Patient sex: M
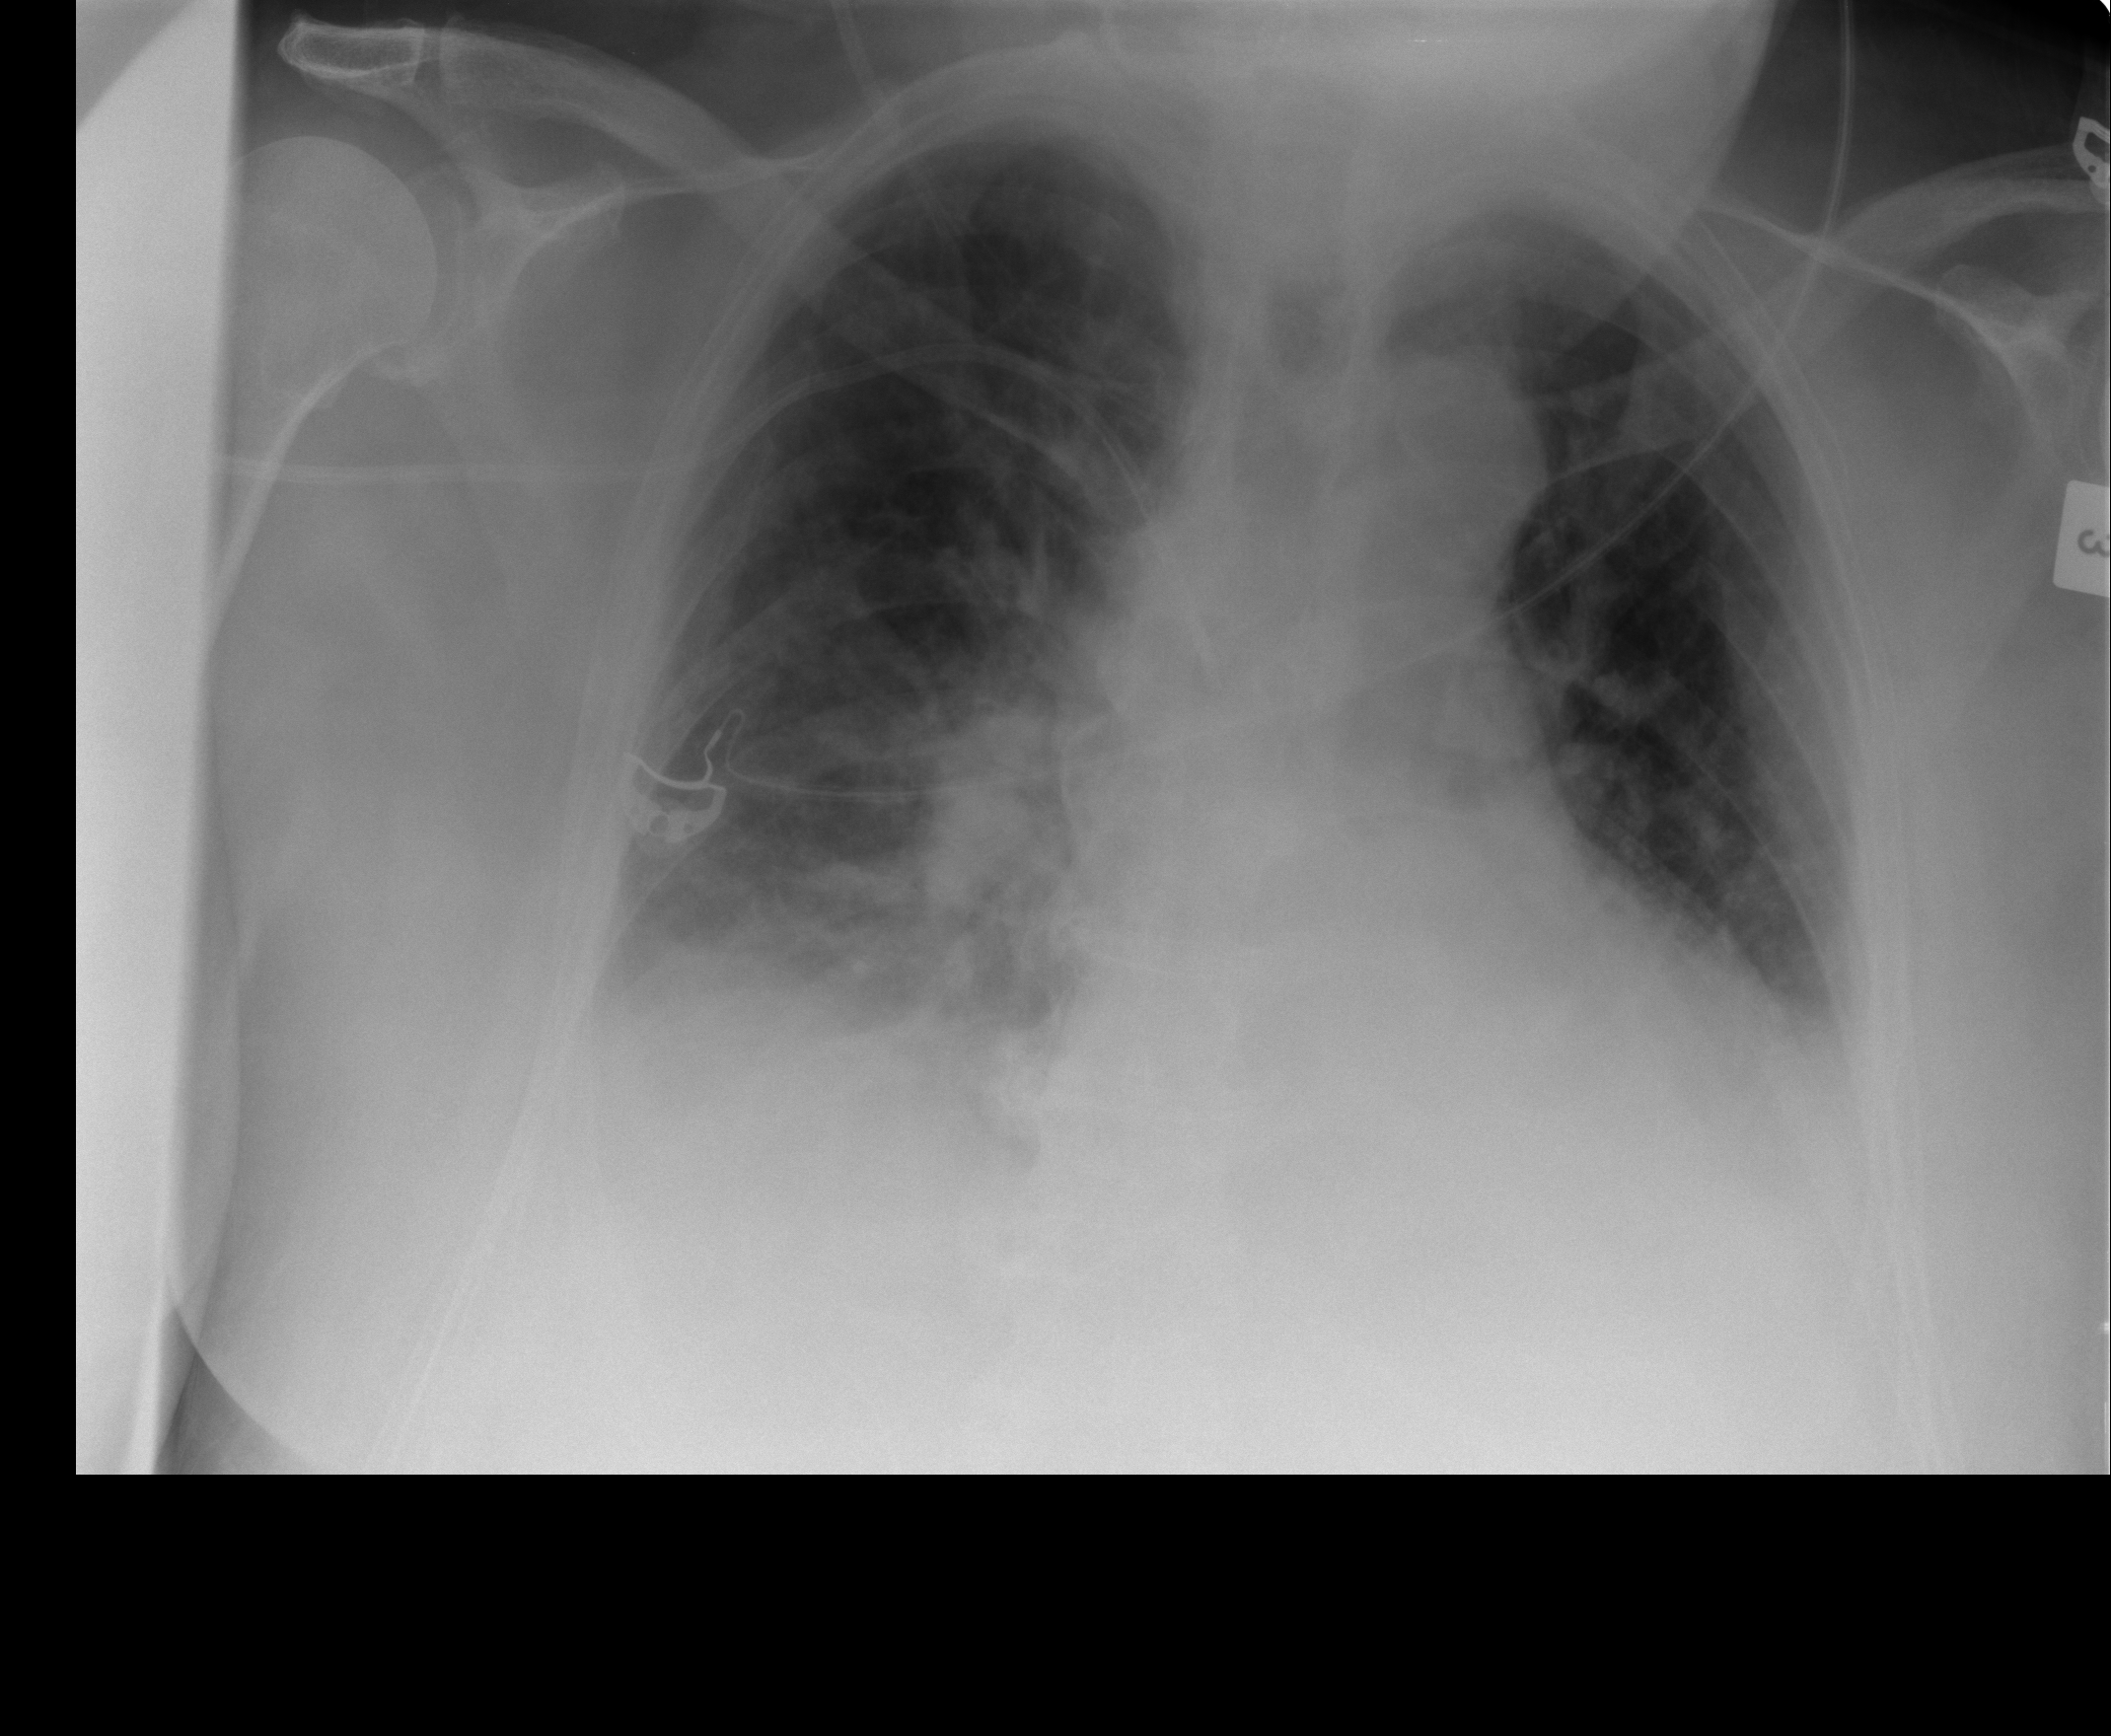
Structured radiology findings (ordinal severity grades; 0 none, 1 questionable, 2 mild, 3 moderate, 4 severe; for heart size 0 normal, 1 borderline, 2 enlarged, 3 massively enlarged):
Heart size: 2
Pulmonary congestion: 2
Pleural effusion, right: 1
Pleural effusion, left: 2
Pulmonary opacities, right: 2
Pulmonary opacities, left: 0
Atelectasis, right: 2
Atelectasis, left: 1